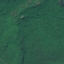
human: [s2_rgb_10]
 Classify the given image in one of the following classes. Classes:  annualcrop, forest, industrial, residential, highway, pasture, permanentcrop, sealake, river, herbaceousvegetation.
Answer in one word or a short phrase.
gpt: Forest